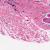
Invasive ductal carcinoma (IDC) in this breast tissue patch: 0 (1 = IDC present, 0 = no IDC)